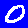
Digit: 0